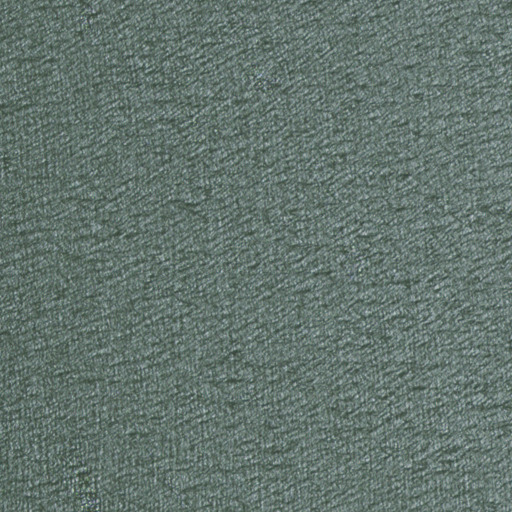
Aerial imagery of island in Louisiana named South Mud Lumps (historical) containing open water and herbaceous wetlands